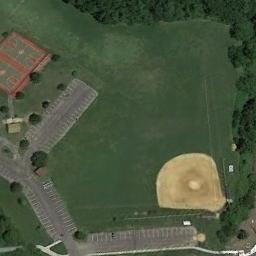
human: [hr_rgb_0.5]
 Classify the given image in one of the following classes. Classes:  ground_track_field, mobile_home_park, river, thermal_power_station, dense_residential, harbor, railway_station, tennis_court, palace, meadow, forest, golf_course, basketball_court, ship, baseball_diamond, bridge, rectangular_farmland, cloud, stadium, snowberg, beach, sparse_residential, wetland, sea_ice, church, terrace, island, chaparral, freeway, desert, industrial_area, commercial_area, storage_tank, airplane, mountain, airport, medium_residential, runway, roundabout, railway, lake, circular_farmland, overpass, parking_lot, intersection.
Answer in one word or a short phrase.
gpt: baseball_diamond